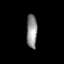
Tissue: lung
Cell type: Fibroblasts
Senescence score: 0.5496
Nuclear area (px): 353
Mean DAPI intensity: 141.479